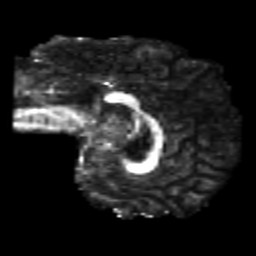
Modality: FA
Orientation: sagittal
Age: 25
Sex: male
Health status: healthy
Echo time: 0.074 s